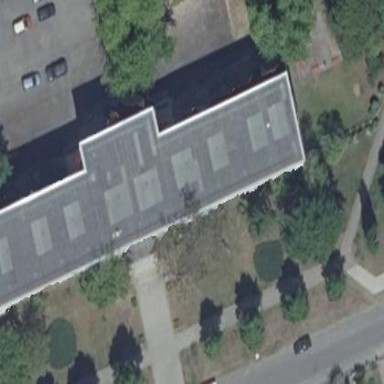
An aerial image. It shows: School building with flat roof.